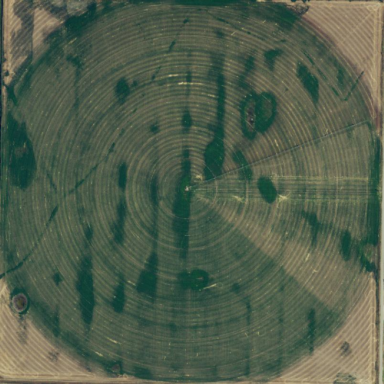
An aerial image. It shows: Farmland with pivot irrigation system.